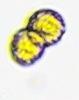
Label: Margalefidinium